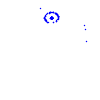
Particle: kaon